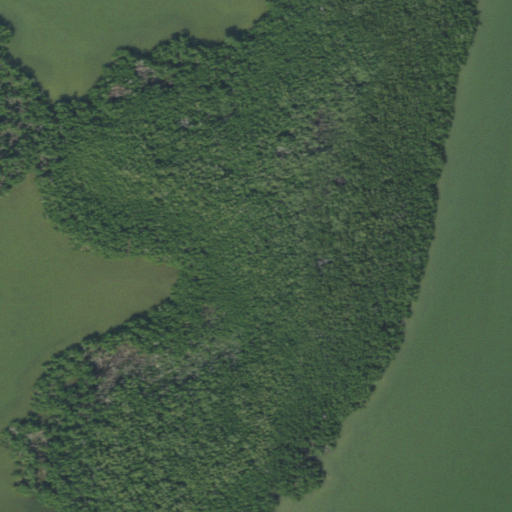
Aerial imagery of island in Florida named Snake Key containing woody wetlands, herbaceous wetlands, and open water